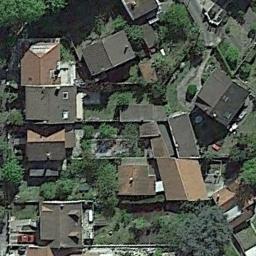
Label: residential